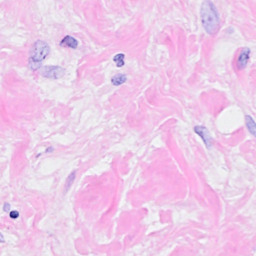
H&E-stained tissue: Breast